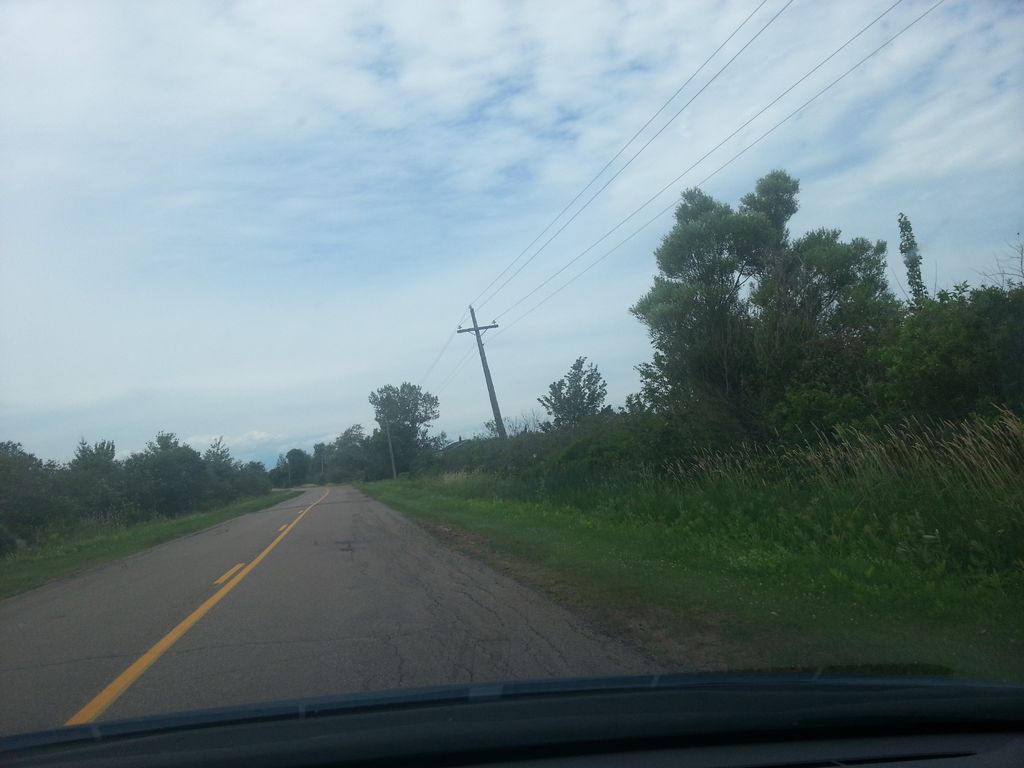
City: charlottetown